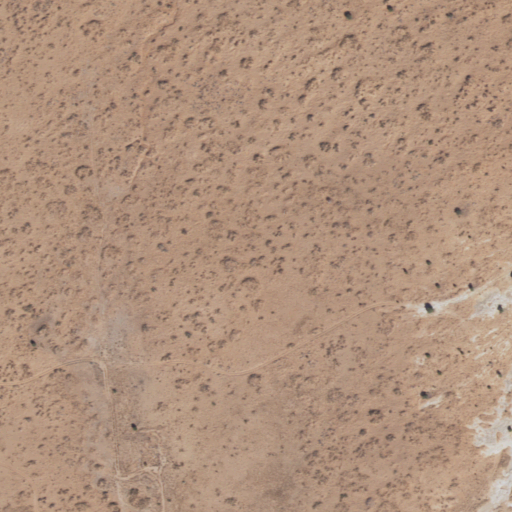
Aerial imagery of mountain in Arizona named Segi Mesas containing only shrub